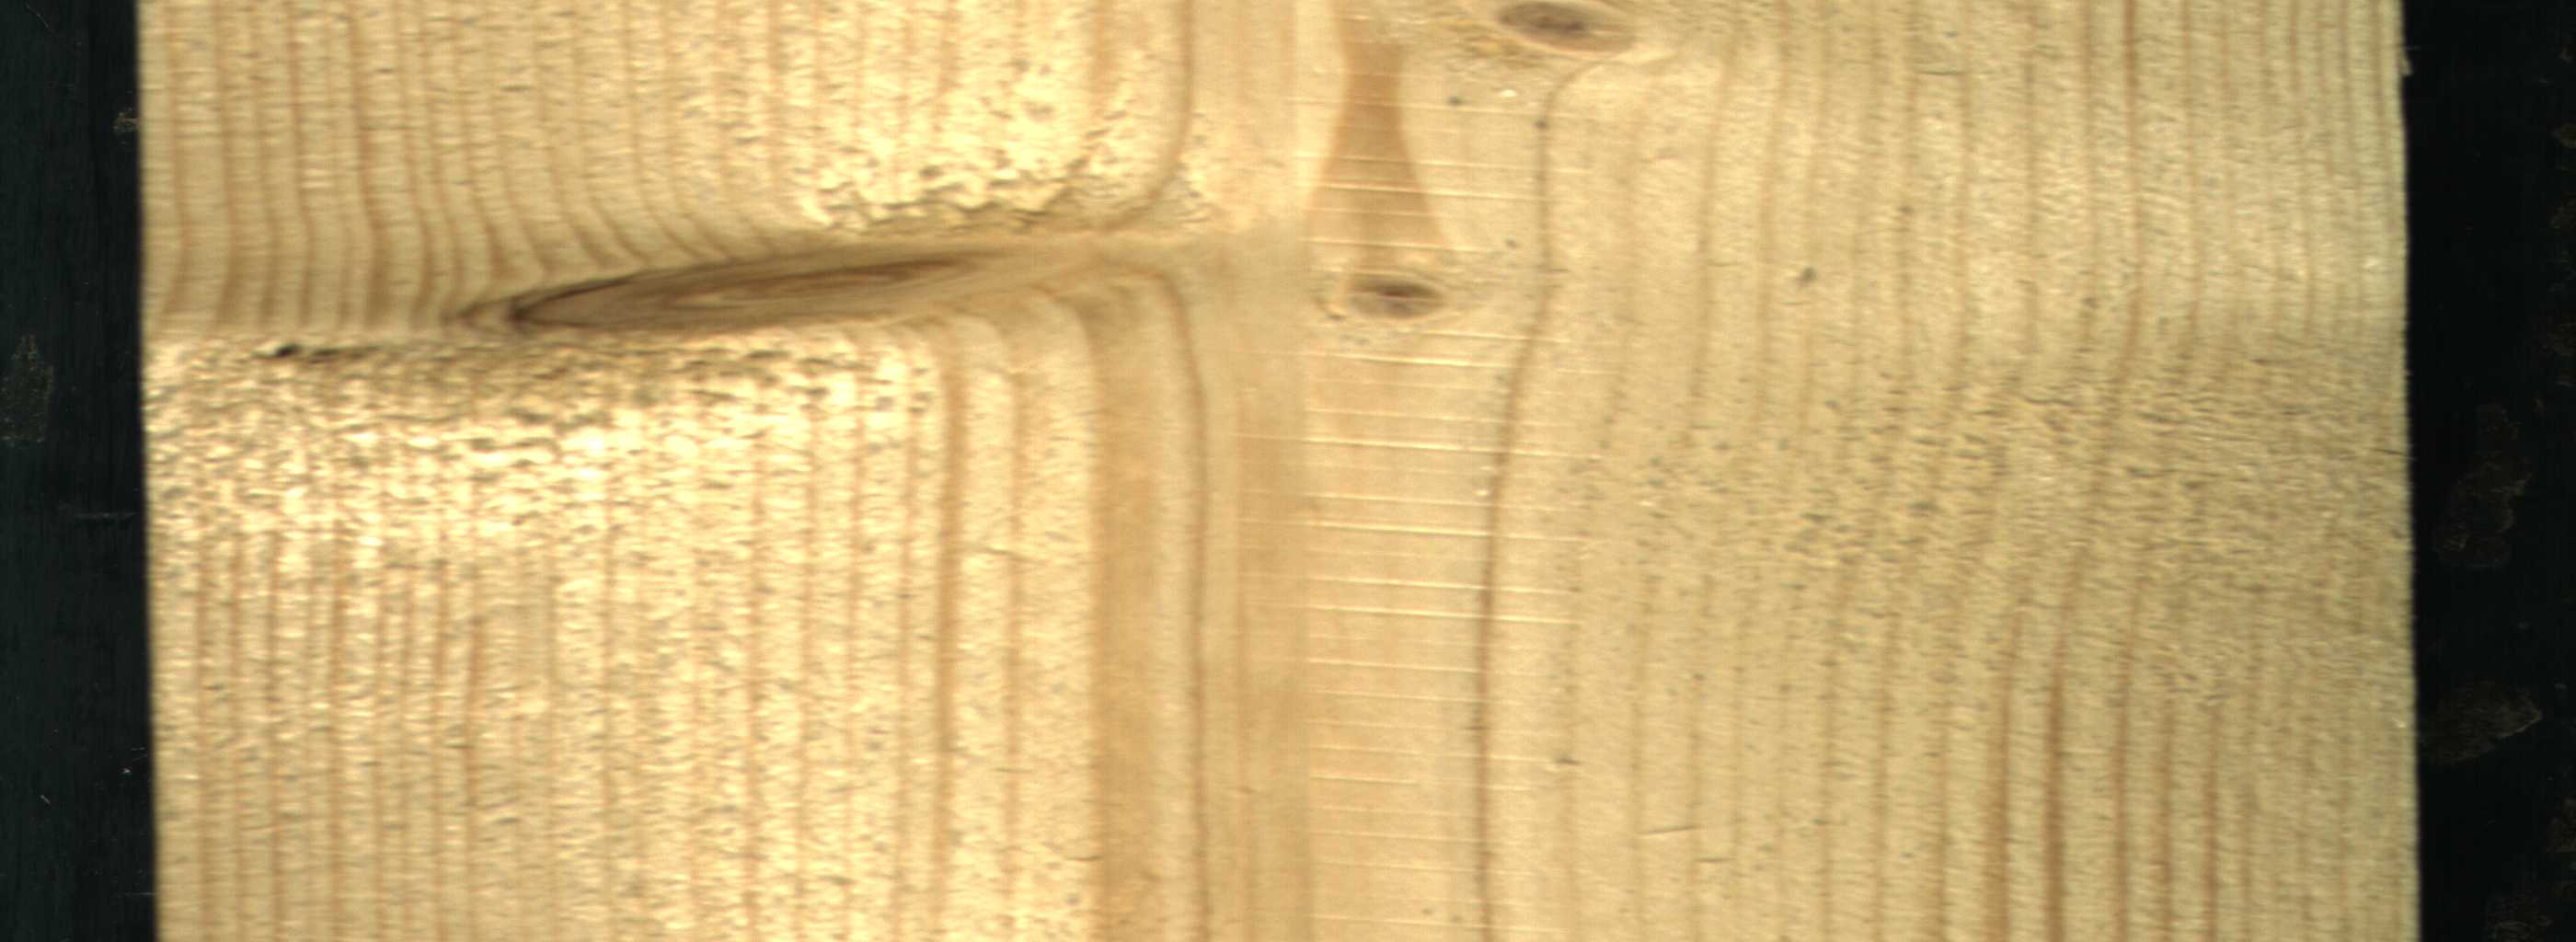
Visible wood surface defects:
Live_Knot
Live_Knot
Live_Knot